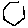
Label: hexagon